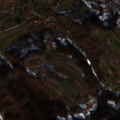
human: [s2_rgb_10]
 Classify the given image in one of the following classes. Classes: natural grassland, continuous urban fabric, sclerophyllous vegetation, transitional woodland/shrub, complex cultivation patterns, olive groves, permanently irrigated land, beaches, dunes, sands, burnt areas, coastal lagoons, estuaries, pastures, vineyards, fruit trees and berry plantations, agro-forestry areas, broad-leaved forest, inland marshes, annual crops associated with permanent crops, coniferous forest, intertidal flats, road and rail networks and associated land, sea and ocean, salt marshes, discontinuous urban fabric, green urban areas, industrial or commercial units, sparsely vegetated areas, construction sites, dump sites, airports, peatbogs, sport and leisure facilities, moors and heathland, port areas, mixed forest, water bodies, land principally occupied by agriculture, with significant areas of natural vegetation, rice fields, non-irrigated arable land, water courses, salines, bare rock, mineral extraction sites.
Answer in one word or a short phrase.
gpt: pastures, complex cultivation patterns, land principally occupied by agriculture, with significant areas of natural vegetation, broad-leaved forest